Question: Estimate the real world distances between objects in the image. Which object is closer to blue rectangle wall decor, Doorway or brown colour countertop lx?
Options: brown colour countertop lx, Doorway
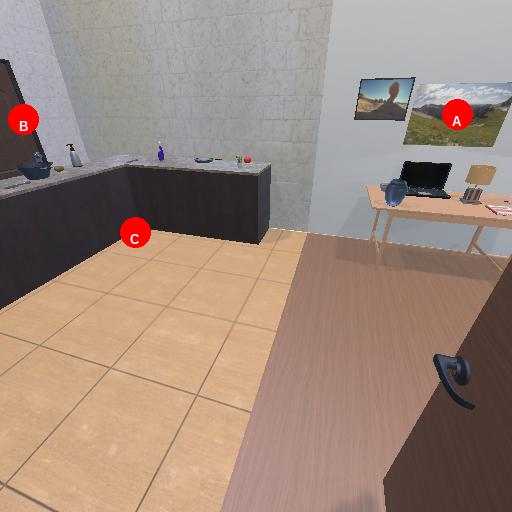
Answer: brown colour countertop lx